Question: I'm using Cython and distutils. one of my tests, a binary extension module is built. After this, one of my other tests will 'import' the binary module and test it. On Travis-CI, the linker command changes the name. See in the screenshot below: the compiler correctly builds 'test01.o', but the linker incorrectly creates 'test01.cpython-34m.so': I want 'test01.so'.

The above screenshot is for Python 3.4; the problem doesn't happen for Python 2.7, leading me to suspect that the Python-specific distutils may be doing something differently.
The distutils 'setup()' function, which is called from my main script, does nothing special:
'''
setup(
cmdclass = {'build_ext': build_ext},
ext_modules = ext_modules,
include_dirs=[numpy.get_include()]
)
'''
Here 'ext_modules' is a sequence of 'Extension()' classes, imported from 'distutils.extension'.
I have gone throught the distutils docs for 2.7 and 3.4 and nothing jumps out at me as different. What could be causing the name change, and what options could I specify, either in 'setup()' or 'Extension()' instantiation to prevent the name change?
---
I have set up a local VM running Ubuntu 13.10 and can confirm that, as described above, Python 2.7 produces 'test01.so' while Python 3.4 produces 'test01.cpython-34m.so'. Therefore this issue has nothing to do with travis-ci and I am removing that tag and editing the title.
---
Indeed it is a change to 'distutils', <URL>. I'm still figuring out what I can do to get my import statement to look right.
---
OMG the helloworld example in the python docs produces 'helloworld.cpython-34m.so' on Python 3.4.1 (Anaconda) on Ubuntu 13.10. Python's 'sysconfig' module starts up with 'sysconfig.get_config_var('SO') == 'cpython-34m.so''.
I feel a rant coming on.
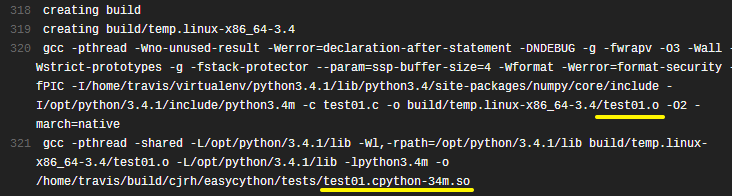
Answer: Mystery solved, thanks to @ncoghlan_dev. The renaming change was made in <URL>. It turns out that even though the binary extension module might be called something like 'helloworld.cpython-34m.so', when you are actually in a python interpreter, 'import helloworld' . My travis tests were failing because I had a test that checked for the of the compiled '.so' file. If I remove that test, the rest of the file should still work.